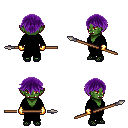
a pixel art fantasy rpg character, female body template, orc, green skin, black robe, teal pants, purple short bangs hairstyle, gold gloves, ghillies, spear, four views (front, back, left, right), 2x2 character sprite sheet, small pixel art, hard edges, no anti-aliasing